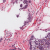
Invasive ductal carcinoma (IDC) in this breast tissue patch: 0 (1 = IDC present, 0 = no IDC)